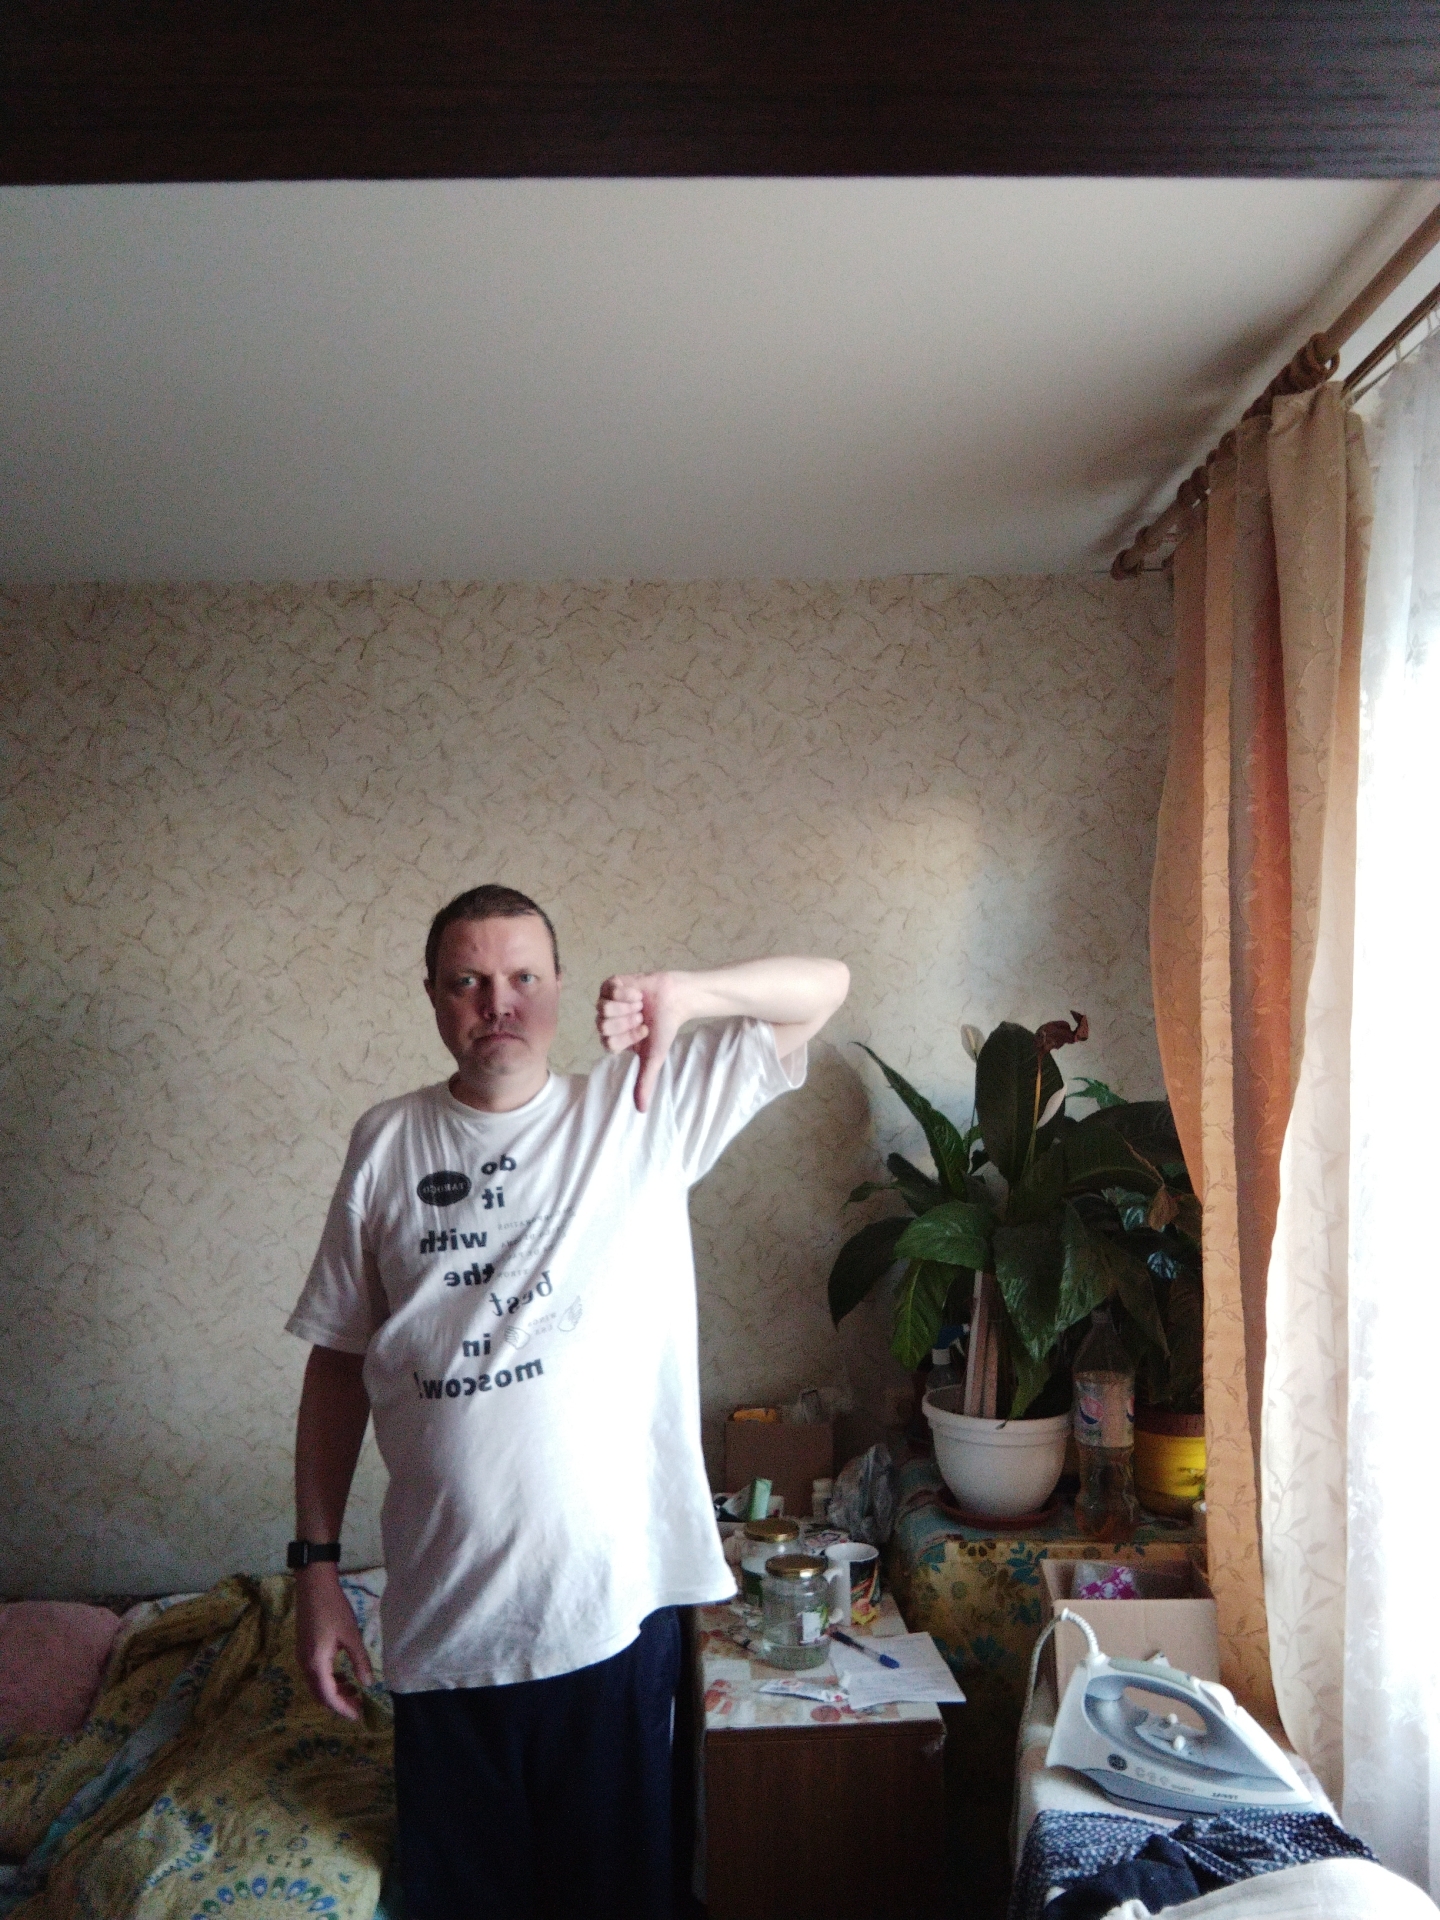
Label: noise